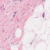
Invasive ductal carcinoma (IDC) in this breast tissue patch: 0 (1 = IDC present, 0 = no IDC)